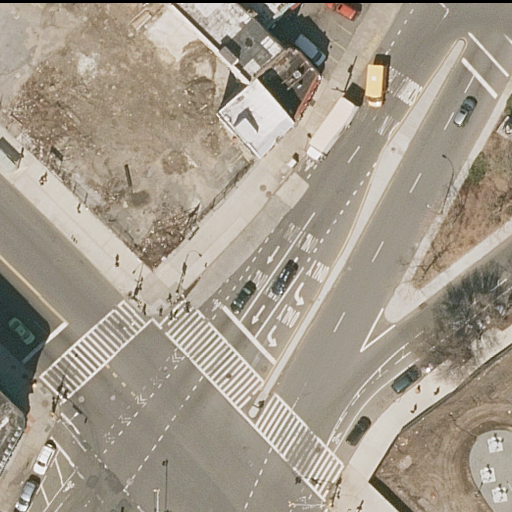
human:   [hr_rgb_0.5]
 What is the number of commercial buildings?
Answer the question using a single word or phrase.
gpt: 0

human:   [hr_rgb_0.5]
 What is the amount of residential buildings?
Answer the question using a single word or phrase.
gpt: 6

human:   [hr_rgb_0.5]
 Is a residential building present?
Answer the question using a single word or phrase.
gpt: yes

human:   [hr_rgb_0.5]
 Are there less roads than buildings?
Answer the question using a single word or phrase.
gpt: no

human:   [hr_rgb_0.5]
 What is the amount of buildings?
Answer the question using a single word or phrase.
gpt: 6

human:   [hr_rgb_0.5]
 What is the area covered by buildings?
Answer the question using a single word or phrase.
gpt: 1097m2

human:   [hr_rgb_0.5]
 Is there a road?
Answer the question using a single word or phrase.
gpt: yes

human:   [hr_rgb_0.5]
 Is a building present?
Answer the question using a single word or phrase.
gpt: yes

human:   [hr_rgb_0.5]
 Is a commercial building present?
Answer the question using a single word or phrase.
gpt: no

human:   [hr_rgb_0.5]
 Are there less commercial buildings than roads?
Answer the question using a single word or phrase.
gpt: yes

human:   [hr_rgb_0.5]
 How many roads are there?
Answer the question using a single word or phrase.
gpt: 10

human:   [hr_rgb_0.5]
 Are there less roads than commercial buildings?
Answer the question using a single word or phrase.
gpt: no

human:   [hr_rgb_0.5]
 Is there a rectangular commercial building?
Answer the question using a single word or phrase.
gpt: no

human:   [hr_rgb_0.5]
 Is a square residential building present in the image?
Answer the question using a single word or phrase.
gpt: no

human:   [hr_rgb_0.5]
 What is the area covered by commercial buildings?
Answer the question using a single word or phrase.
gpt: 0m2

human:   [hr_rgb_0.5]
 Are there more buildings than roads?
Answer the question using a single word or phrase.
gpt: no

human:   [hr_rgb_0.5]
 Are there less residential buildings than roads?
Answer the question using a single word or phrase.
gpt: yes

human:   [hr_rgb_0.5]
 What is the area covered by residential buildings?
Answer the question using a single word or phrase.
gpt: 1097m2

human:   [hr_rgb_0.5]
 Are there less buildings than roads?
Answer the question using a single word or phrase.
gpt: yes

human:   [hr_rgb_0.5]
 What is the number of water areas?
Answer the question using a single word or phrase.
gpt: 0

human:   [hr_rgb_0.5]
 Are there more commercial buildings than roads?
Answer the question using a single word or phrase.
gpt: no

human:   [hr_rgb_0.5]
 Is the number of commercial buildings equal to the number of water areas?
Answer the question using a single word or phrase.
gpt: yes

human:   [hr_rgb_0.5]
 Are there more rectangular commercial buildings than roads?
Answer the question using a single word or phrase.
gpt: no

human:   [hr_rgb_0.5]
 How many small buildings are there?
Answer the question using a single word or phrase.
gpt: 2

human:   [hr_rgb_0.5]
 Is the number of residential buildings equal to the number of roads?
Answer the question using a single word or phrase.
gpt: no

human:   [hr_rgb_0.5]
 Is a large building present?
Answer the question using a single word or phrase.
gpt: no

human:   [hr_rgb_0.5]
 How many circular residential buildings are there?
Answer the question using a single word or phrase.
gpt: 0

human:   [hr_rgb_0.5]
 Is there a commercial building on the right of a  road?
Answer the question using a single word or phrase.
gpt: no

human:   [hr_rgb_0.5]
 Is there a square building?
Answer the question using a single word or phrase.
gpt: no

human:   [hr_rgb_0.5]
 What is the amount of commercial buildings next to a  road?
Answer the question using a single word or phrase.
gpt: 0

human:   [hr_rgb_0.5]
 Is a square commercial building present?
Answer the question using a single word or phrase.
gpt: no

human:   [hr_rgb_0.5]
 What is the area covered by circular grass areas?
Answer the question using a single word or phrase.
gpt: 0m2

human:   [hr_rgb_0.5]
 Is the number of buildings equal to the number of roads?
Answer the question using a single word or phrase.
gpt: no

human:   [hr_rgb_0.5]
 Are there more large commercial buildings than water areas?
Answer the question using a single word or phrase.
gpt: no

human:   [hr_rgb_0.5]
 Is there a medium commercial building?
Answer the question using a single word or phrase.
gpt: no

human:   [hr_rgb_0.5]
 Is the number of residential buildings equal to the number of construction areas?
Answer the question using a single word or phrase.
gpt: no

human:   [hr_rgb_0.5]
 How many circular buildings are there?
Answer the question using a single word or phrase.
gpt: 0

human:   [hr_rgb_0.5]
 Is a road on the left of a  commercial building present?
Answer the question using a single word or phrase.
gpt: no

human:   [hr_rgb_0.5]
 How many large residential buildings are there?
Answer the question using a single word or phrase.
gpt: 0

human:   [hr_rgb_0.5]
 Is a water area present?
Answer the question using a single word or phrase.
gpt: no

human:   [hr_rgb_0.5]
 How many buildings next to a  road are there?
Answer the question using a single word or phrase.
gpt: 6

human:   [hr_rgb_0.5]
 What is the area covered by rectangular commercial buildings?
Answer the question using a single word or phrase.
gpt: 0m2

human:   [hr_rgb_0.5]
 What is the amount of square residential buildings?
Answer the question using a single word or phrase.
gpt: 0

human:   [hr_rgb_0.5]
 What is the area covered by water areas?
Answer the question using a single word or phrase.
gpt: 0m2

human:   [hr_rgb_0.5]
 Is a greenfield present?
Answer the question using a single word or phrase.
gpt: no

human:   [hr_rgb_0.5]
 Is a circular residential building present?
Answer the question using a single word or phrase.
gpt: no

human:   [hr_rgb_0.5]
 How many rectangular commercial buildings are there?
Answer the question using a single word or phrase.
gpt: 0

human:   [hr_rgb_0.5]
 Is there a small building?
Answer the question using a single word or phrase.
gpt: yes

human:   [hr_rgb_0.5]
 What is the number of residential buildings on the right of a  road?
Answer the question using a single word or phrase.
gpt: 4

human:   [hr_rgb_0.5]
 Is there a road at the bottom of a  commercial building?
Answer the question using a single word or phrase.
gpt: no

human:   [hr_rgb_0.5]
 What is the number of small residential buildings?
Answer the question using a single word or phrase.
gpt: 2

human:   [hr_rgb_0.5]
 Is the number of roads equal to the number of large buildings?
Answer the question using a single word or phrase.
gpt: no

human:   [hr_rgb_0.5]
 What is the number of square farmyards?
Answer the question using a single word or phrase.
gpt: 0

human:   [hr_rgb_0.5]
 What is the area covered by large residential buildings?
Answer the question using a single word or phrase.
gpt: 0m2

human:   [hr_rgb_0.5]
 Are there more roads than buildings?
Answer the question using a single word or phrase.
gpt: yes

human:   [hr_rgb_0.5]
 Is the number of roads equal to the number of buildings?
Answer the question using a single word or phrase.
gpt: no

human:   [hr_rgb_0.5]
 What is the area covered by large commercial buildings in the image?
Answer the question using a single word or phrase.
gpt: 0m2

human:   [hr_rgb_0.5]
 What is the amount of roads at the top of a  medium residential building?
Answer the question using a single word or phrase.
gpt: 3

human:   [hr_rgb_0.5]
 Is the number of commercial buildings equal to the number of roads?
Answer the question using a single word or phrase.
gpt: no

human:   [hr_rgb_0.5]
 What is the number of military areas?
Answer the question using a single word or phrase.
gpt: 0

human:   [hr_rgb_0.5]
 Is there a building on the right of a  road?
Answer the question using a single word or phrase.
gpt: yes

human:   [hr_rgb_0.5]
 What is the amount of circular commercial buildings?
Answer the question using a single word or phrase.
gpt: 0

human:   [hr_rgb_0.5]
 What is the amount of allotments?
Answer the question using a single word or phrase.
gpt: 0

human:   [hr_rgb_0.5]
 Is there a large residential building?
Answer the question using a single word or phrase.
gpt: no